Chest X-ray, AP view. Patient: 66 years old, sex M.
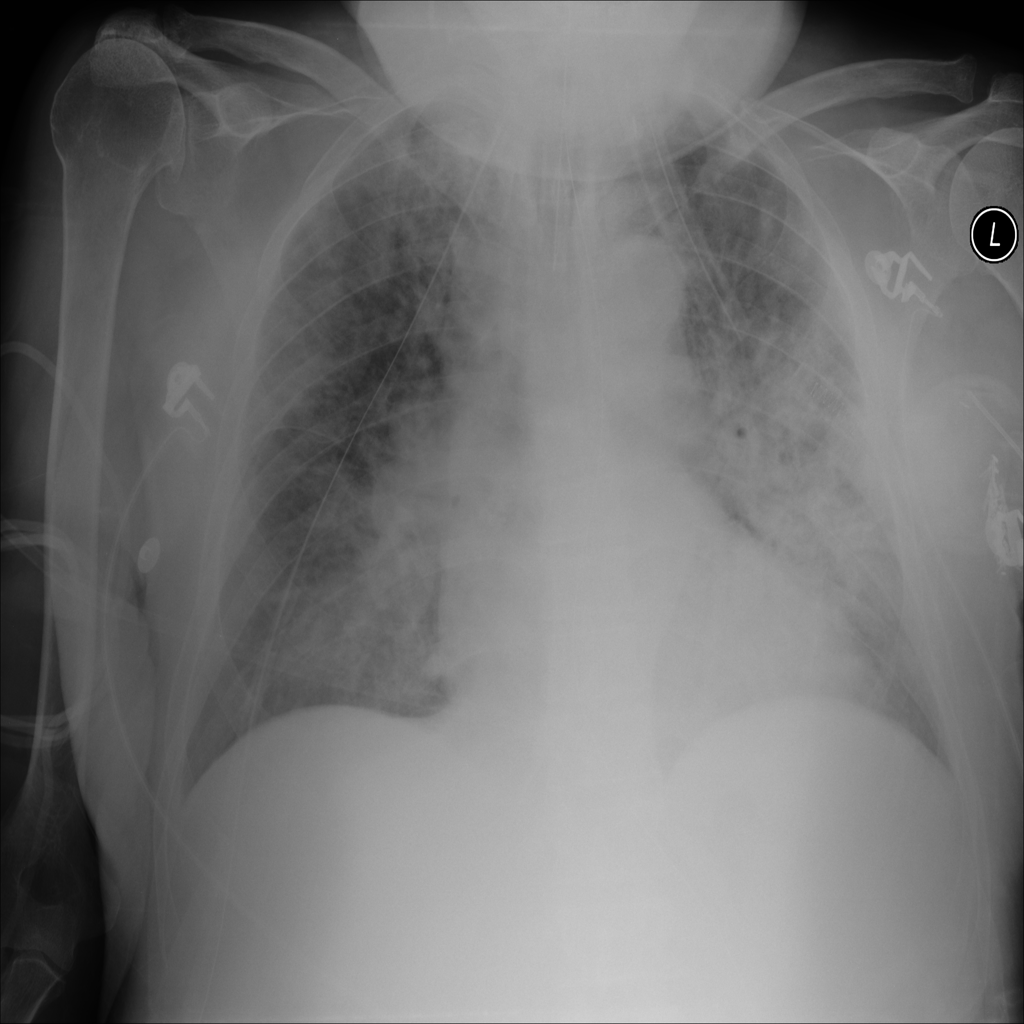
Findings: Infiltration